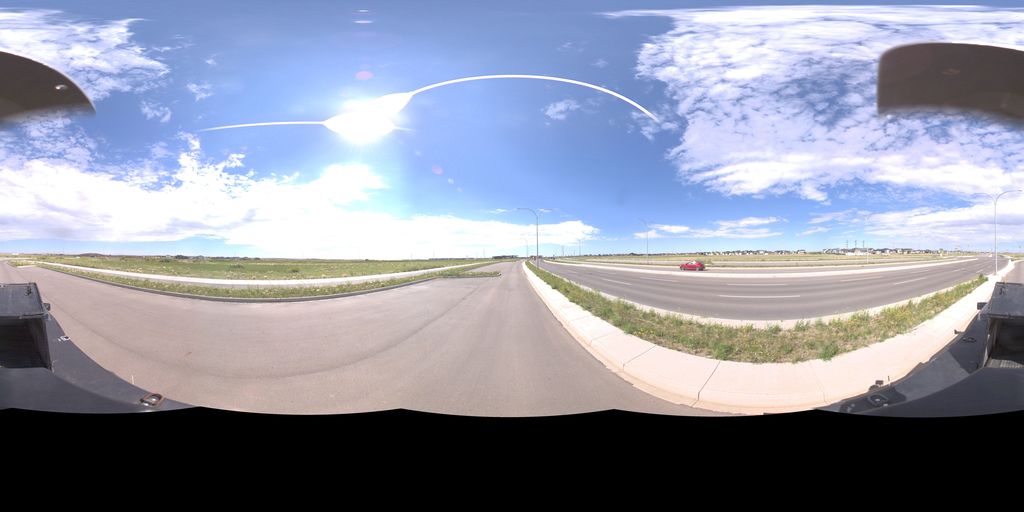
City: saskatoon